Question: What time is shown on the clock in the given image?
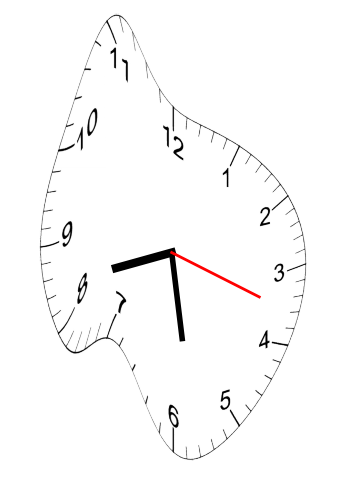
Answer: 08:28:18